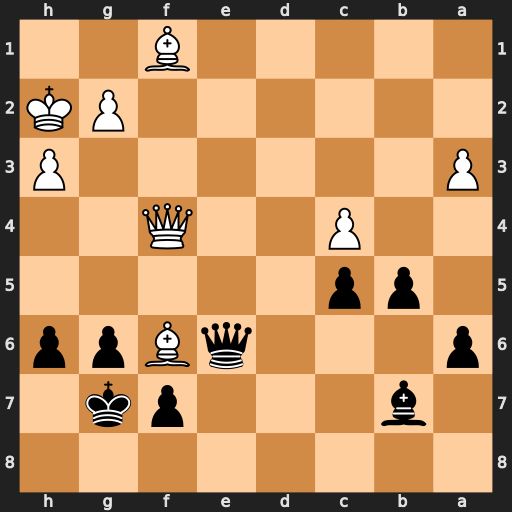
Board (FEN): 8/1b3pk1/p3qBpp/1pp5/2P2Q2/P6P/6PK/5B2
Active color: b
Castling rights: -
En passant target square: -
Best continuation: Qxf6 Qxf6+ Kxf6